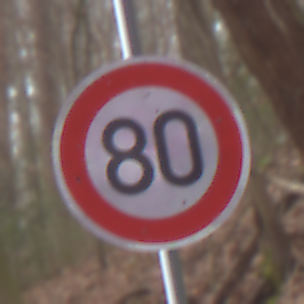
Verkehrszeichen: Geschwindigkeit80
Umgebung: Outdoor, Nature
Tageszeit: Midday
Wetter: Overcast
Licht: Natural
Jahreszeit: Autumn
Kontrast: LowContrast